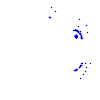
Particle: proton